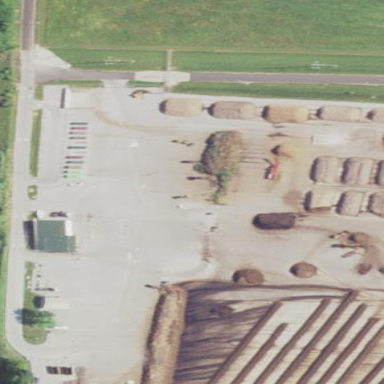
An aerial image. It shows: Recycling centre providing amenities for recycling.